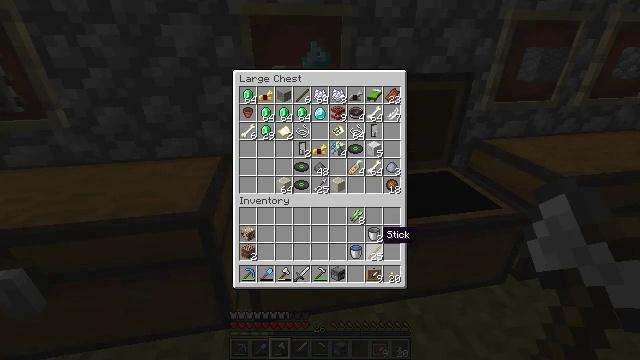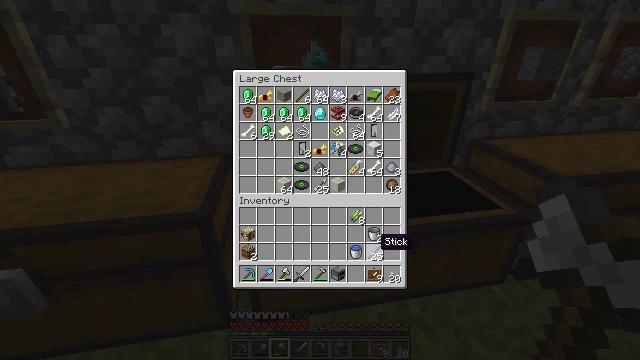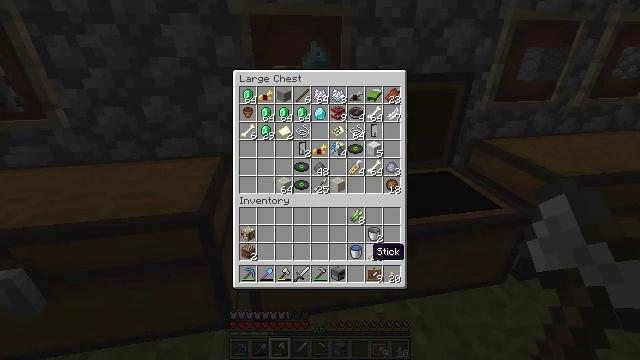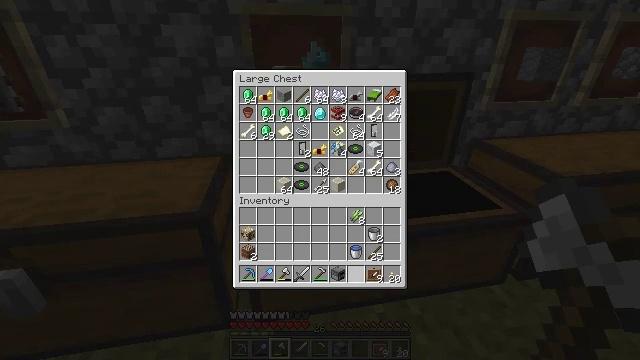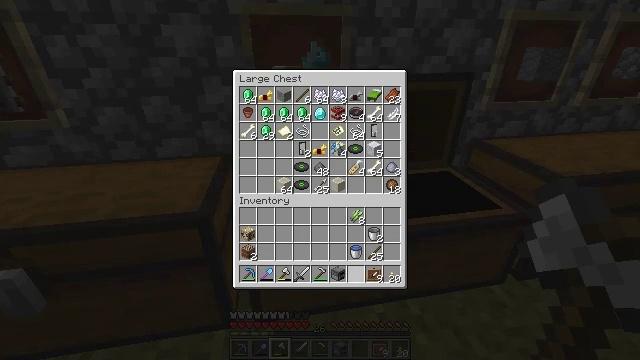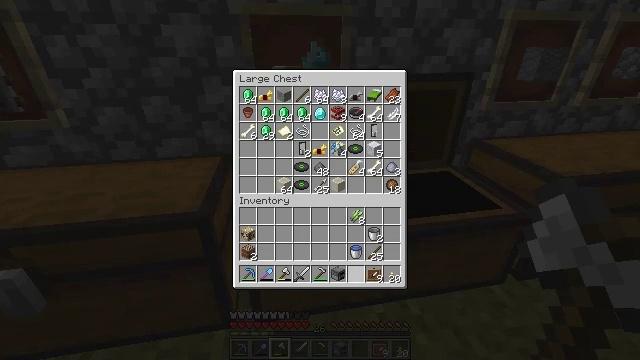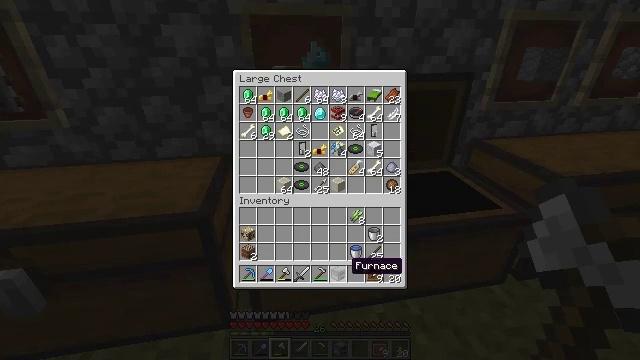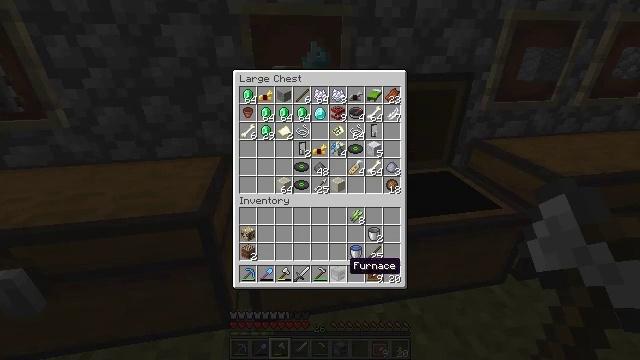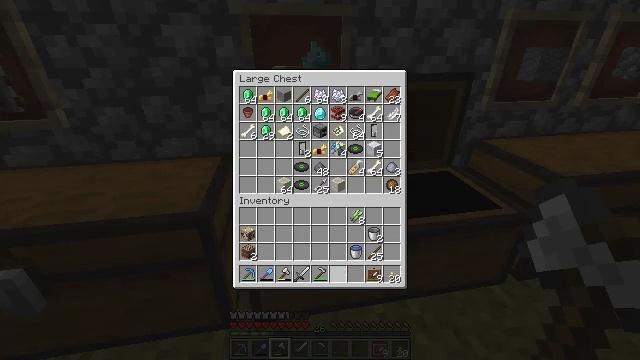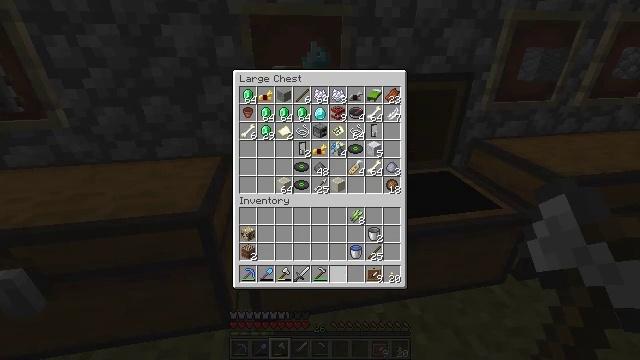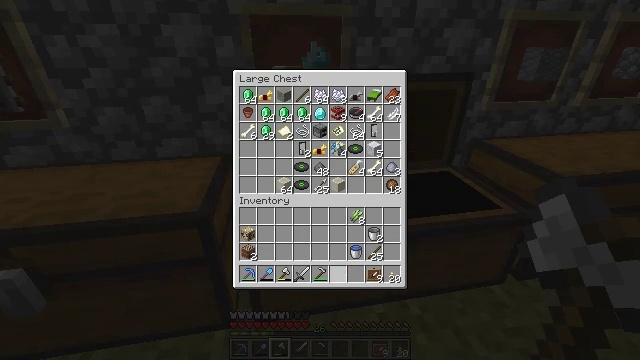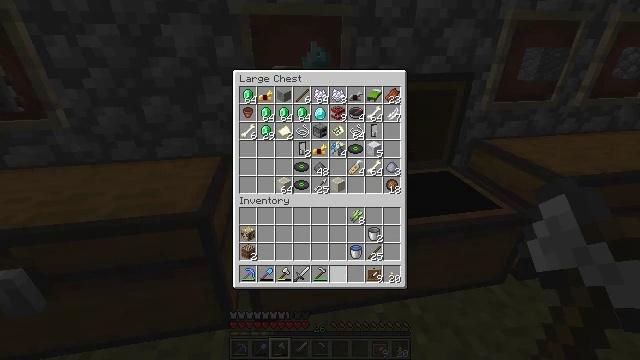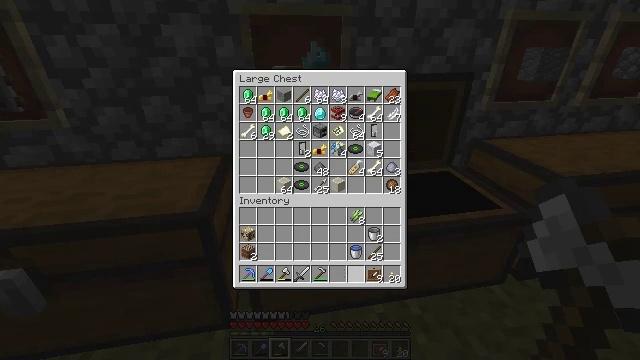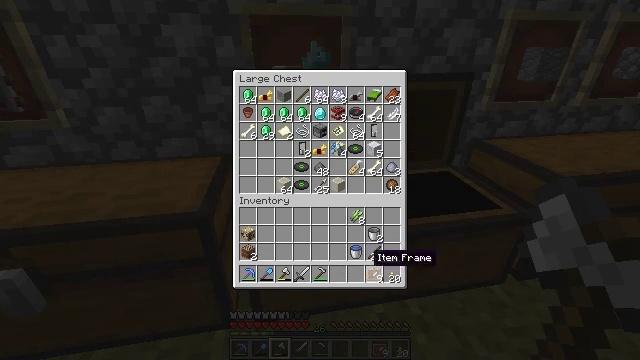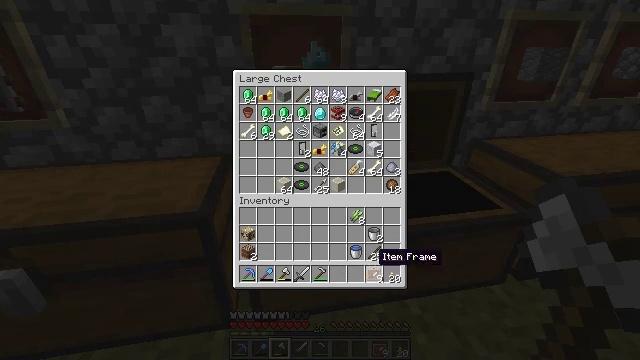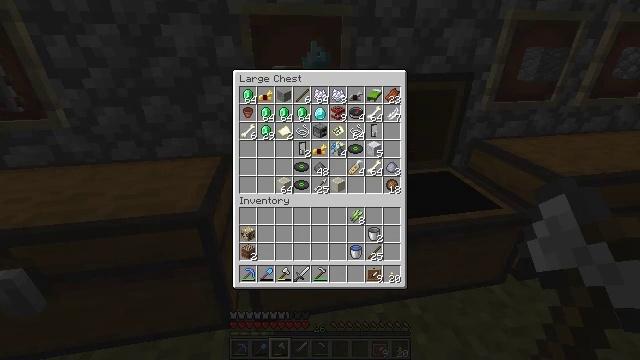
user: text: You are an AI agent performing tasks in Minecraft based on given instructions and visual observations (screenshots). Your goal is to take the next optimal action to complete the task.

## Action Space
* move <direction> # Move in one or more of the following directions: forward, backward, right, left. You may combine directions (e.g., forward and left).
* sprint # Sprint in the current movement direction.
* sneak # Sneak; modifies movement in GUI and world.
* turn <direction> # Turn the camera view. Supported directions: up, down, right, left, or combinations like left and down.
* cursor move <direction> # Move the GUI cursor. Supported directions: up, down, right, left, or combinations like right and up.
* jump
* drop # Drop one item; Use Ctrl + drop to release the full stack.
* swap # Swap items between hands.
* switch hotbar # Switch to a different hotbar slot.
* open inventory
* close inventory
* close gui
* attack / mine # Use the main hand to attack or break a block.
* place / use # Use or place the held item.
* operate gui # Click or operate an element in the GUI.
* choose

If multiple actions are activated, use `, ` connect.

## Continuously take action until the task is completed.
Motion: motion action
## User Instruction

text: Gather poppy from the ground.
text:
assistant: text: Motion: sneak, cursor move down
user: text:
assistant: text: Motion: sneak, cursor move left and down
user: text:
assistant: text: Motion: sneak, cursor move left and down
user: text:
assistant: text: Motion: sneak
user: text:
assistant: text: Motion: sneak
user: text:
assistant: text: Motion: sneak
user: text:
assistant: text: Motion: sneak
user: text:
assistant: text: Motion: sneak, choose
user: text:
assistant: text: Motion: sneak, choose
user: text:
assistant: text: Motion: sneak, choose
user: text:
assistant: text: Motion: sneak
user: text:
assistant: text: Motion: sneak, cursor move right
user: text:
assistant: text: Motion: sneak, cursor move right
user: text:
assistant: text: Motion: sneak
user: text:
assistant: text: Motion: sneak
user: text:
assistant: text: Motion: sneak, cursor move up
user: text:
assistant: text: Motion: sneak
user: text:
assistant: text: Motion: sneak
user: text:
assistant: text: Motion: sneak
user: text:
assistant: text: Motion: sneak
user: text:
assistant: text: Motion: sneak
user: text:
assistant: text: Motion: sneak
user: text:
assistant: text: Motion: sneak
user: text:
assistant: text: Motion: sneak
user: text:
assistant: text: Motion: sneak
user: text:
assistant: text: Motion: sneak
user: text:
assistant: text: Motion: sneak, cursor move down
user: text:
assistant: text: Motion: sneak
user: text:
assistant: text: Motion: sneak
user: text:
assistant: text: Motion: sneak